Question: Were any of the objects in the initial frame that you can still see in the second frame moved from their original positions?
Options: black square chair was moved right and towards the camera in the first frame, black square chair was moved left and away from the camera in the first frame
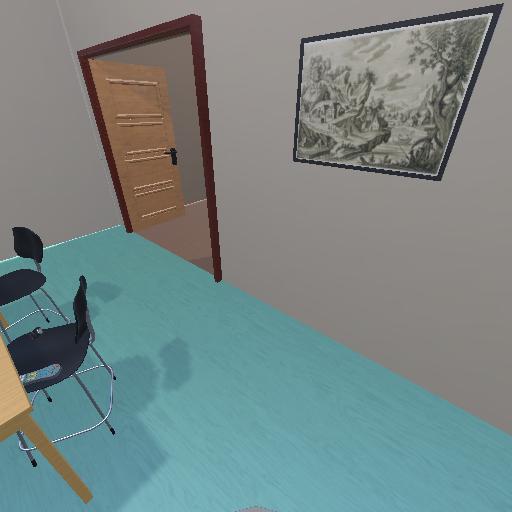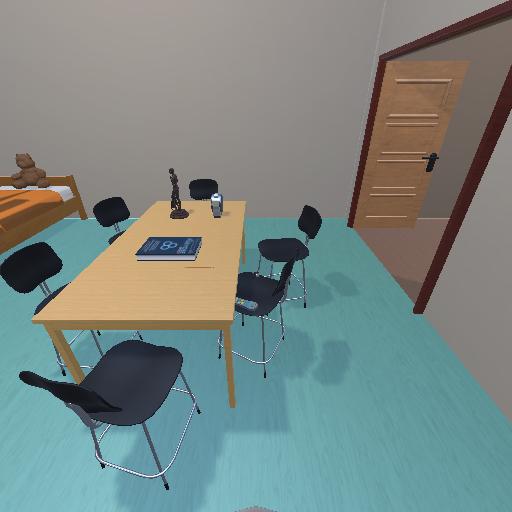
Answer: black square chair was moved right and towards the camera in the first frame